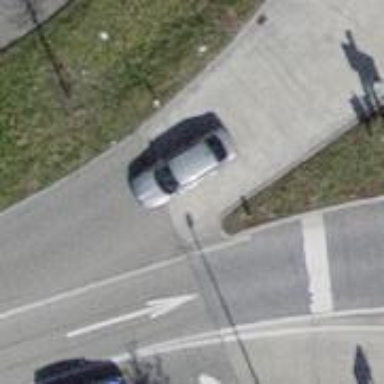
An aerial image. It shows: Secondary road with asphalt surface.